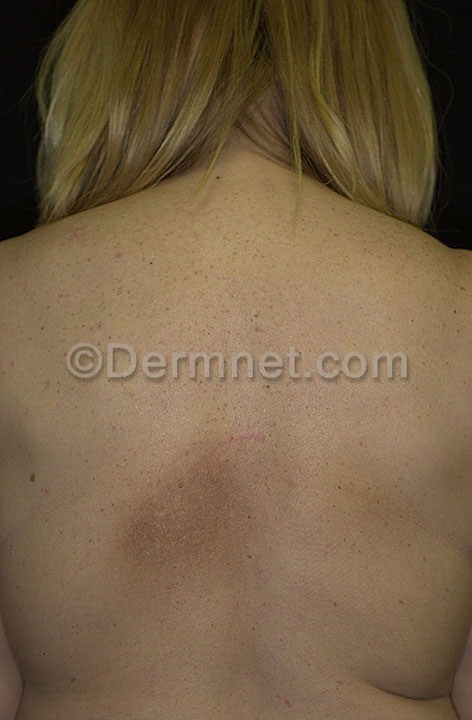
Disease: Eczema Photos